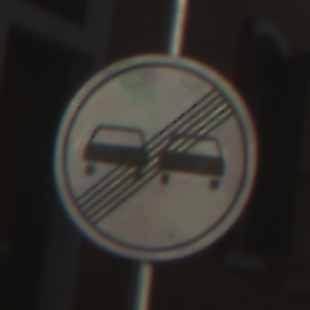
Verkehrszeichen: EndeUeberholverbot
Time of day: Midday
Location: Outdoor (Urban)
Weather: Clear
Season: NotSpecified
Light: Natural